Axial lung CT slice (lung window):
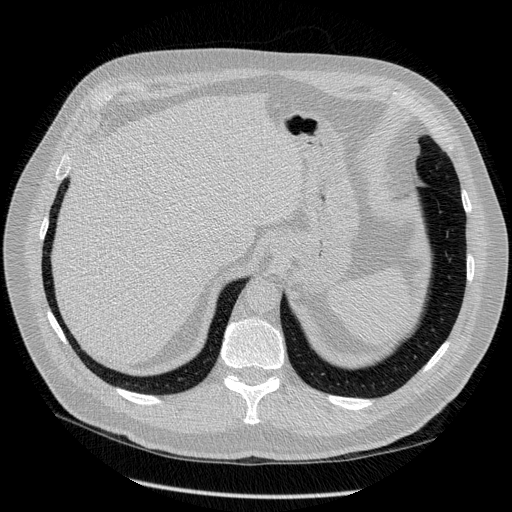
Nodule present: no